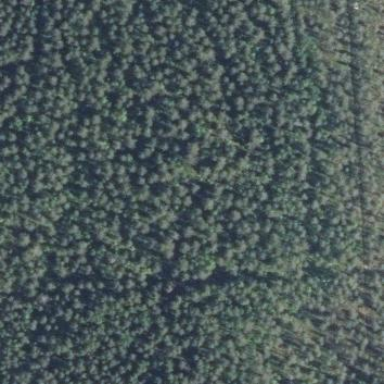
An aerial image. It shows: Woodland consisting mainly of needle-leaved trees.